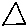
Label: triangle